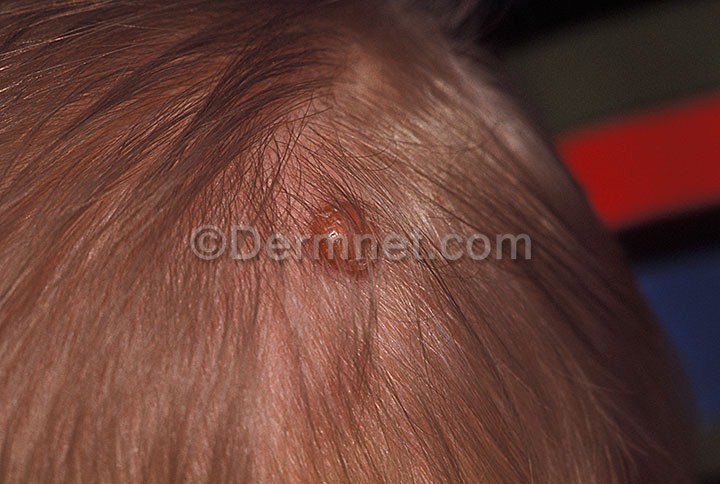
Disease: Systemic Disease